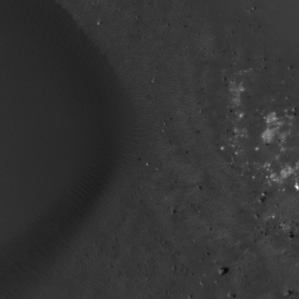
Label: non_frost